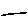
Label: line